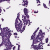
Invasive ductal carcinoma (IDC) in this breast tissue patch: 1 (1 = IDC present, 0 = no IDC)